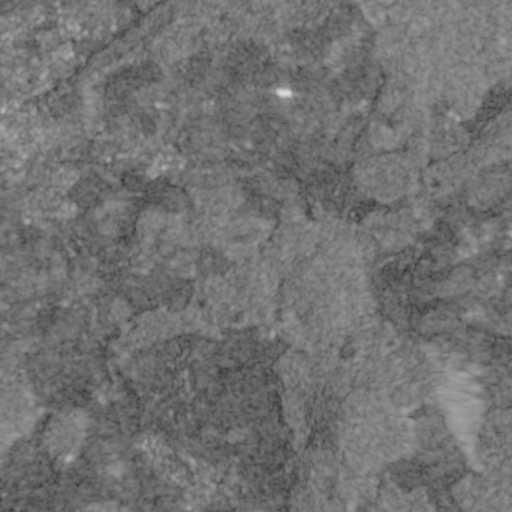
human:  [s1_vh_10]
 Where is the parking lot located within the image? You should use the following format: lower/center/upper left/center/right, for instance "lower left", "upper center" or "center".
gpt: The parking lot is located in the upper left of the image.
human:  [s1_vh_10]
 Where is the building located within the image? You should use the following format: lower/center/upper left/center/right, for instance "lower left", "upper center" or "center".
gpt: There is no building in the image.

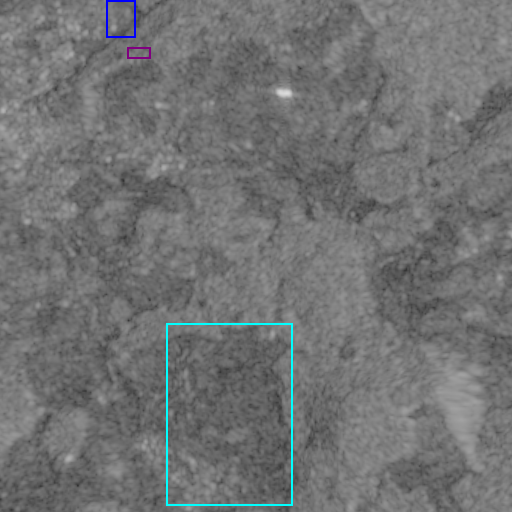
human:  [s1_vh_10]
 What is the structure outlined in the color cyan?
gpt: The structure outlined in cyan is a crop field.
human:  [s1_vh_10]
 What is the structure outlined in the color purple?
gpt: The structure outlined in purple is a park.
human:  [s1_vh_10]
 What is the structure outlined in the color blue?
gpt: The structure outlined in blue is a quarry.
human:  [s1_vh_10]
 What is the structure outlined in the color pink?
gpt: There is no pink outline.